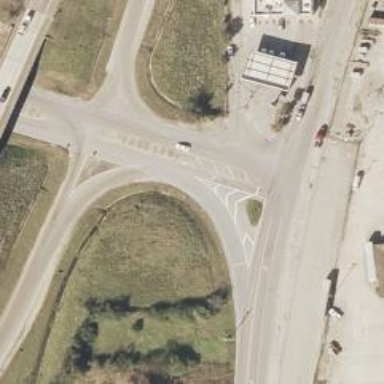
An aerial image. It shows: Secondary link road.